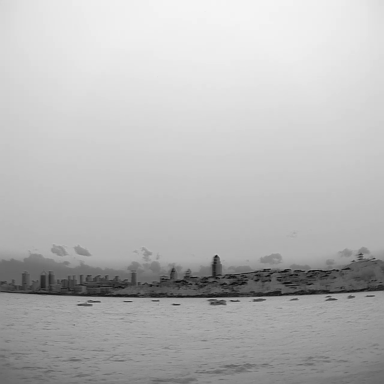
There are 11 bulk_carriers in the infrared image.